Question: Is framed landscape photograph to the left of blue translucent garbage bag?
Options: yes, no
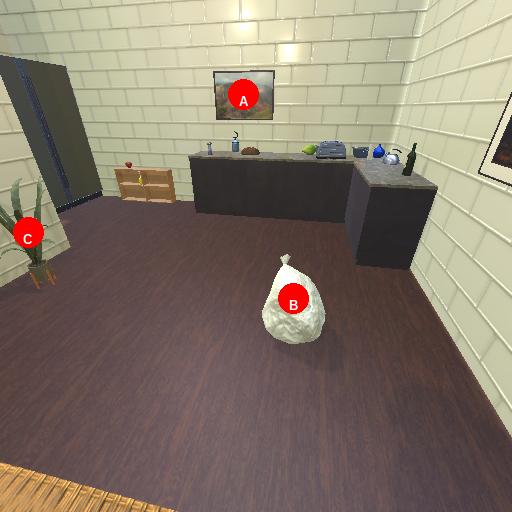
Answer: yes